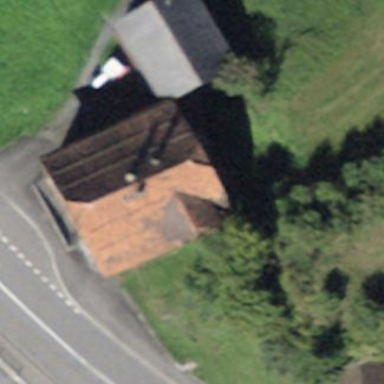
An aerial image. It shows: Building with red half-hipped roof made of roof tiles.